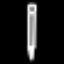
Label: pencil